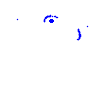
Particle: kaon